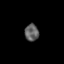
Tissue: skin
Cell type: Epithelial cells
Senescence score: 0.2368
Nuclear area (px): 233
Mean DAPI intensity: 95.335